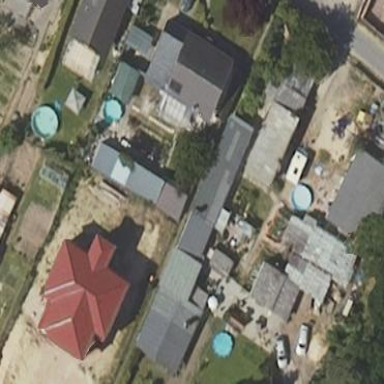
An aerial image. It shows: Shed building.